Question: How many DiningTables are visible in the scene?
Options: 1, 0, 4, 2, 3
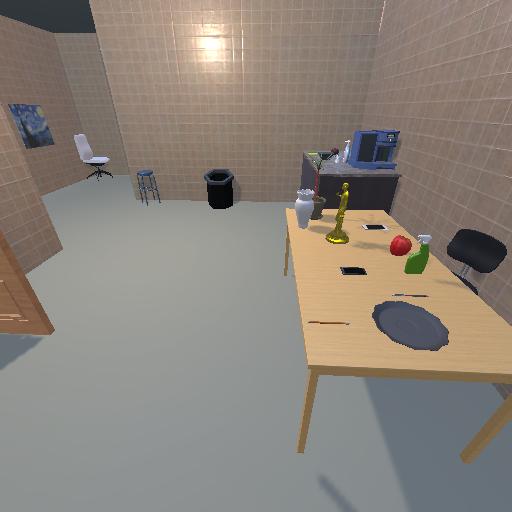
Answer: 1